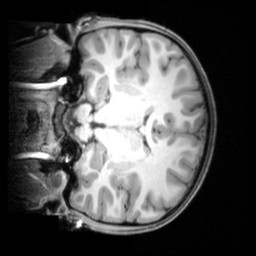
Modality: T1w
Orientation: coronal
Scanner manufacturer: siemens
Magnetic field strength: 3 T
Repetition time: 1.9 s
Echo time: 0.00397 s